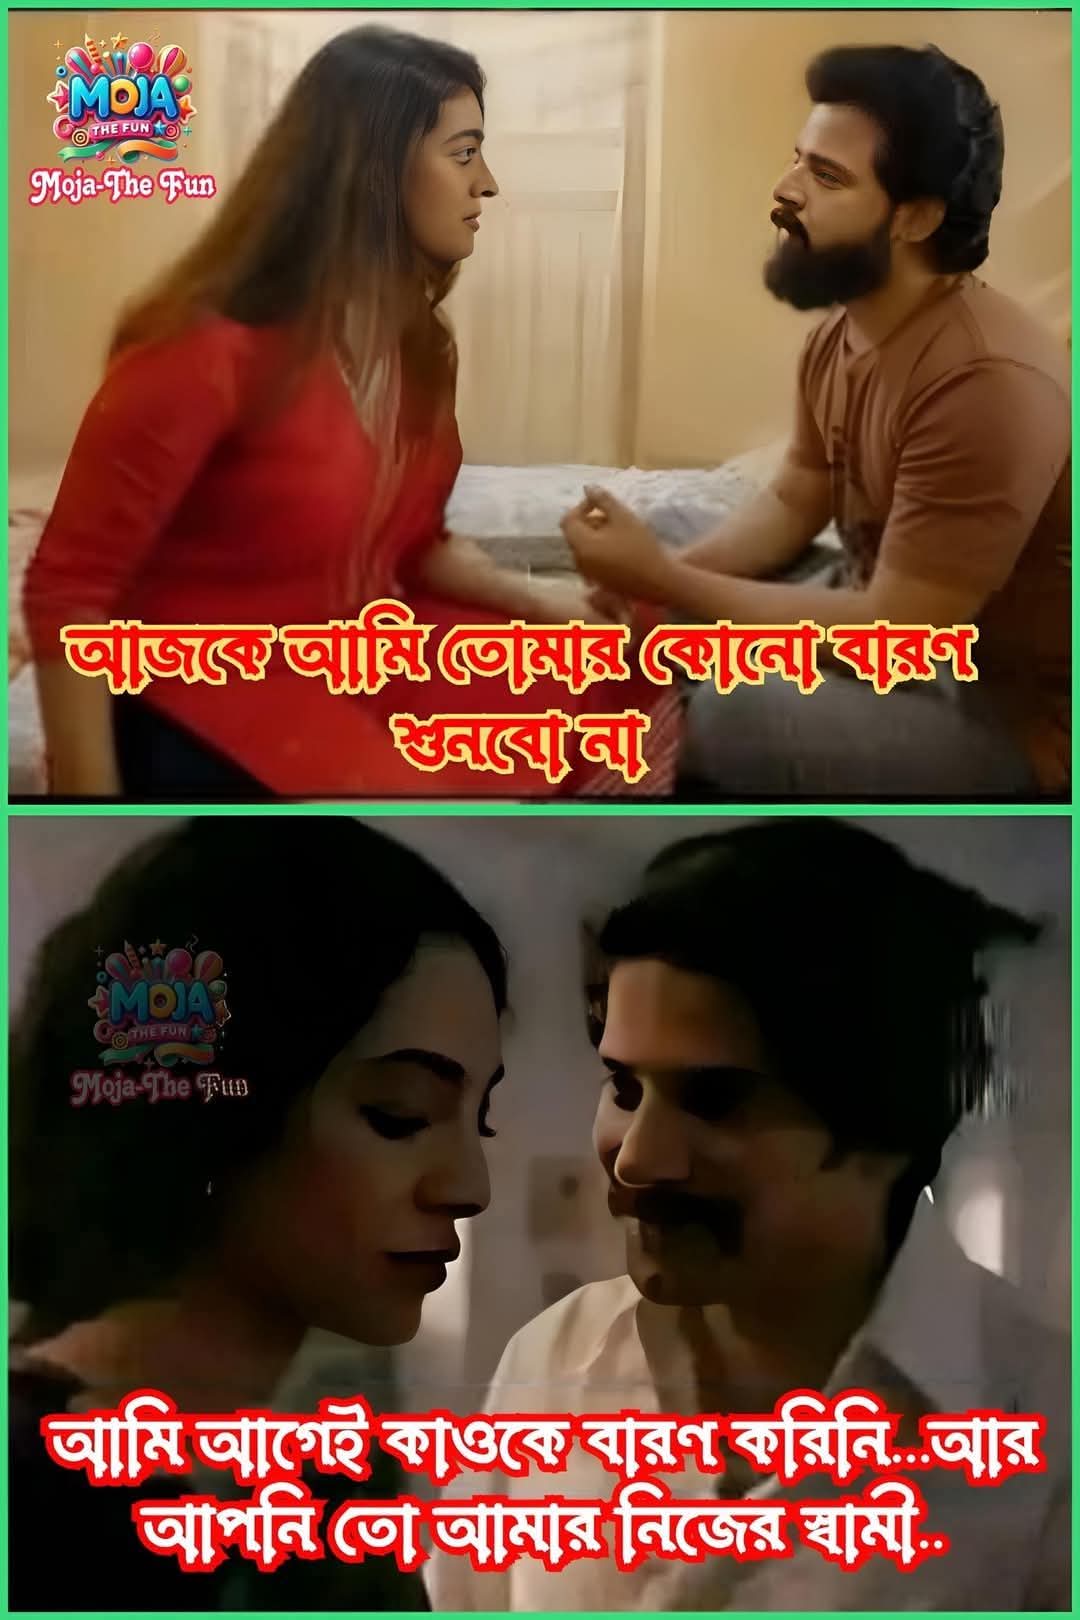
Text: আজকে আমি তোমার কোনো বারণ শুনবো না
আমি আগেই কাওকে বারণ করিনি...আর আপনি তো আমার নিজের স্বামী..
Label: Non Hate